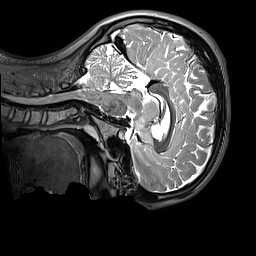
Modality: T2w
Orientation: sagittal
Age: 11
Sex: female
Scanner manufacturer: siemens
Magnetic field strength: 3 T
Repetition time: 3.2 s
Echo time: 0.408 s